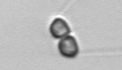
Label: Chaetoceros